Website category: book
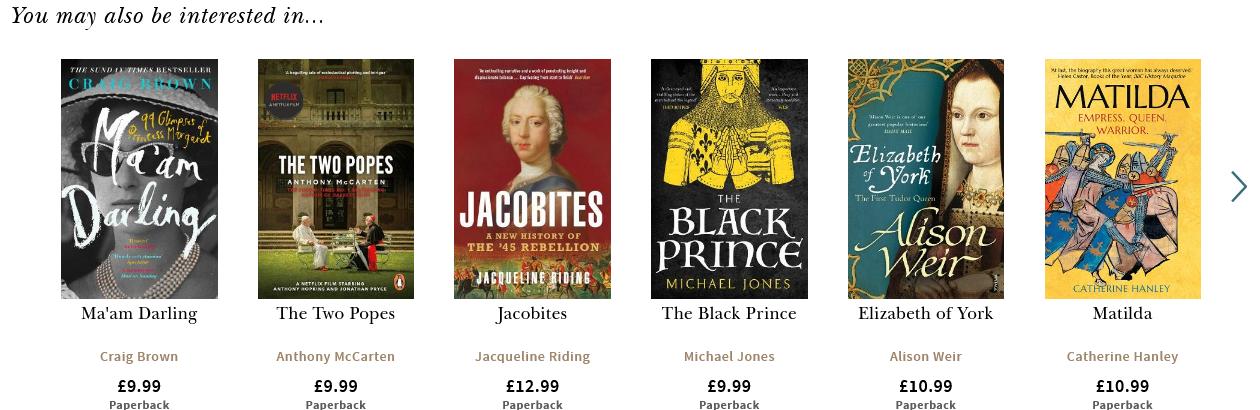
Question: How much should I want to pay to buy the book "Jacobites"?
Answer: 12.99

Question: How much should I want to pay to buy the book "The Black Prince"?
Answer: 9.99

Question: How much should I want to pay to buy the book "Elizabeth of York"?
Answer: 10.99

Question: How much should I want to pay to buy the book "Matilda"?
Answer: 10.99

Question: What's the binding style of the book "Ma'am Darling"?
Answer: Paperback

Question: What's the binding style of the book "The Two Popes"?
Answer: Paperback

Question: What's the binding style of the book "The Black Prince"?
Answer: Paperback

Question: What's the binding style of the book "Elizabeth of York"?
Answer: Paperback

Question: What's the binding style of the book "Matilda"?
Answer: Paperback

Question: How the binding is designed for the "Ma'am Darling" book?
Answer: Paperback

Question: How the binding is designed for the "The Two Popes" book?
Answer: Paperback

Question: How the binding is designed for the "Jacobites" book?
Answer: Paperback

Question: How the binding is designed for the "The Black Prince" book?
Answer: Paperback

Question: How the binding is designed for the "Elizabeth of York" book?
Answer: Paperback

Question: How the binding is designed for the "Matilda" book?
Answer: Paperback

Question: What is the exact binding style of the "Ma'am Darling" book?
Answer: Paperback

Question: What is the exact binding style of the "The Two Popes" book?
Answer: Paperback

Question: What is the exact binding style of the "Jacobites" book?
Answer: Paperback

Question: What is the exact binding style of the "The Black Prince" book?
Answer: Paperback

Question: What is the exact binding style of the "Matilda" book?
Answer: Paperback

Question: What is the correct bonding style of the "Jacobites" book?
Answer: Paperback

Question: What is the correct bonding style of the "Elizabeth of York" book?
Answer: Paperback

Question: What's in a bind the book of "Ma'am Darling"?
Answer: Paperback

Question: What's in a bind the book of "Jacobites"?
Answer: Paperback

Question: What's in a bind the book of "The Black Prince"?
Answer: Paperback

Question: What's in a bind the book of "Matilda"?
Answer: Paperback

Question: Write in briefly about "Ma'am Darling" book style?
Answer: Paperback

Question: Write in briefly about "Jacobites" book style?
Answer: Paperback

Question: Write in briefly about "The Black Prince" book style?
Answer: Paperback

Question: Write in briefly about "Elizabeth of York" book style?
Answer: Paperback

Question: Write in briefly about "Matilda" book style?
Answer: Paperback

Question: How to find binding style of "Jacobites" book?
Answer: Paperback

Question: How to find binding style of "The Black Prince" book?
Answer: Paperback

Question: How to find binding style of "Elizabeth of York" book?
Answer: Paperback

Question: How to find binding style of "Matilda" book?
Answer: Paperback